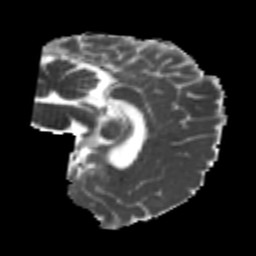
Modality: MD
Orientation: sagittal
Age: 22
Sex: male
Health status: healthy
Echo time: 0.074 s